Milling tool wear sample.
Tool blade image: 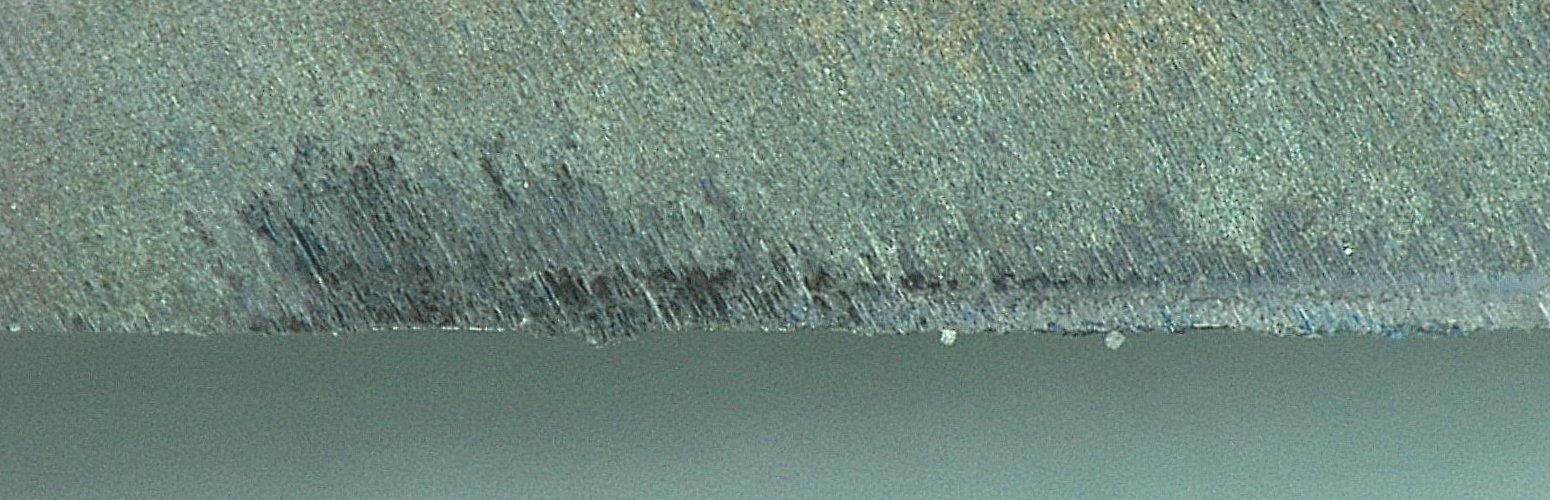
Chip image: 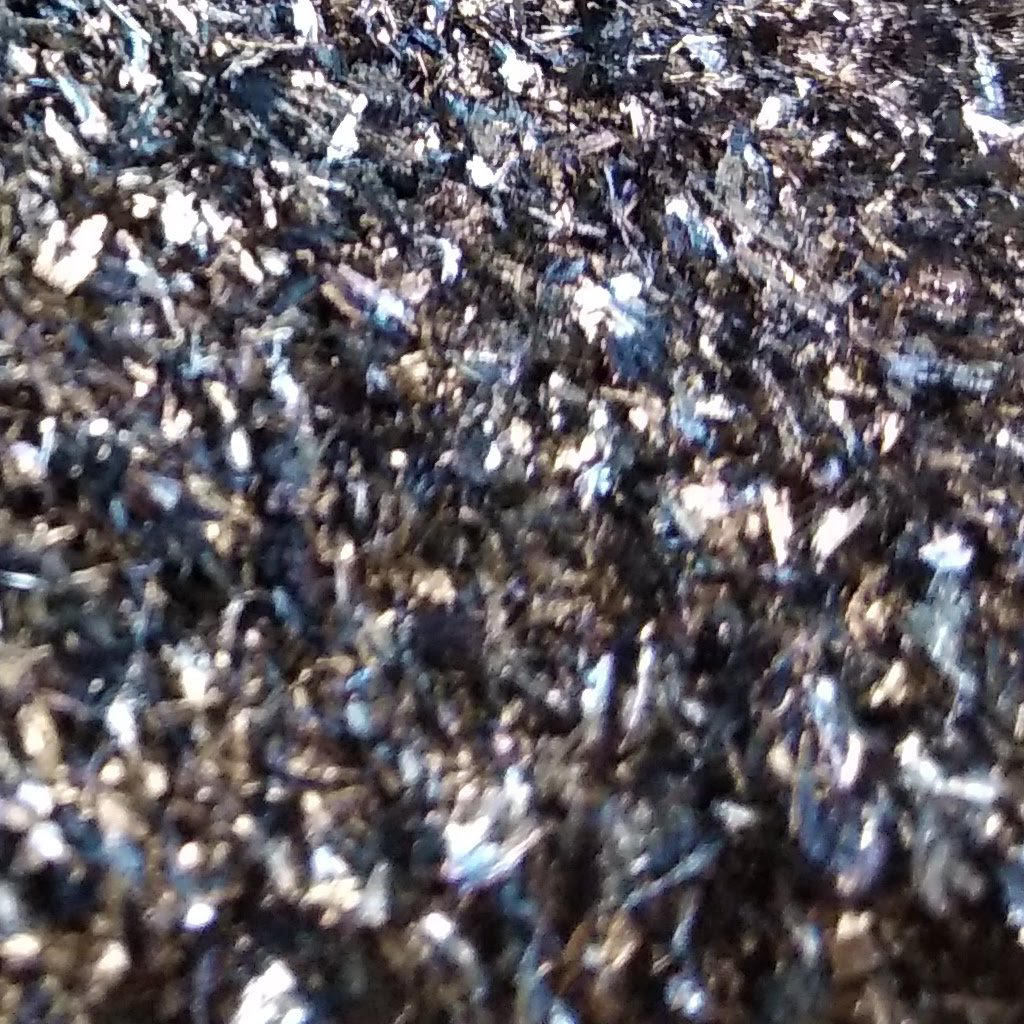
Workpiece image: 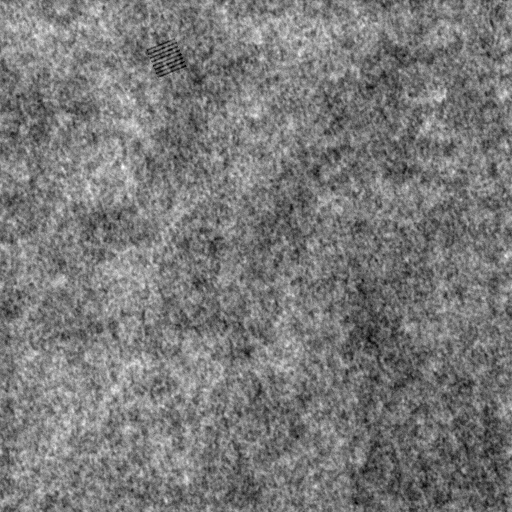
Tool wear state: dulled
Gaps: 0.12
Flank wear: 170.07
Overhang: 37.06
Force-signal Mel-spectrograms (X, Y, Z axes): 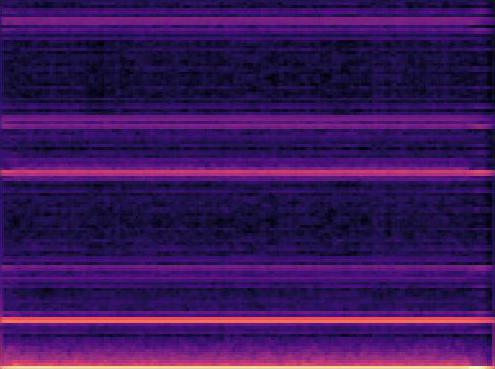 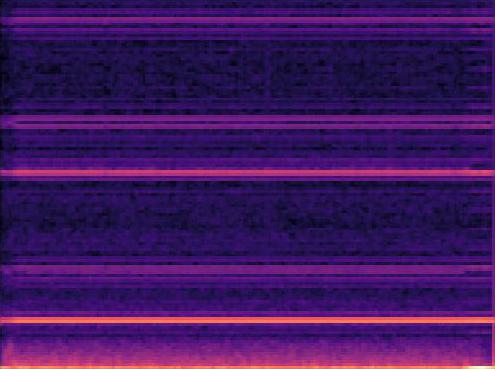 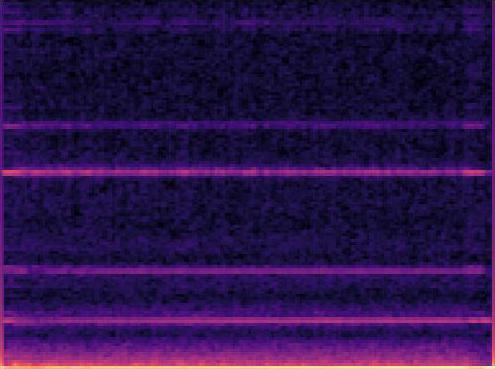
Force-signal scalograms (X, Y, Z axes): 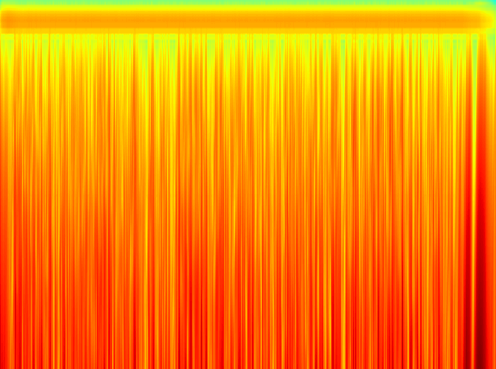 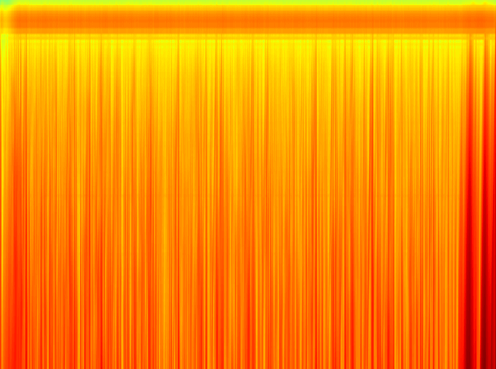 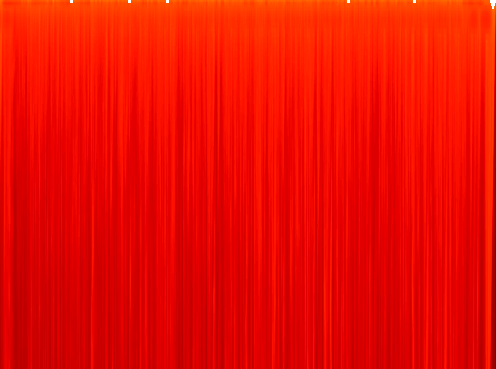
Force phase: accelerated_severe_wear